Field crop: tomato
Growth stage: 1
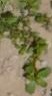
Species: portulaca